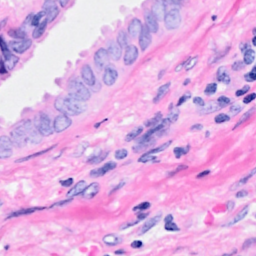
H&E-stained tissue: Breast